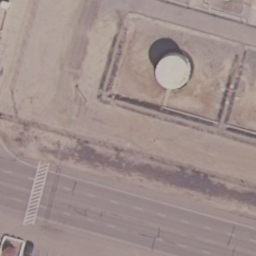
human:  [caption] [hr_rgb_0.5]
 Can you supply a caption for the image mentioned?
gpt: A small storage tank is on the ground with a road beside .

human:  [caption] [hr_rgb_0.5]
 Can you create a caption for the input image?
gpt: A small storage tank is on the ground with a road beside .

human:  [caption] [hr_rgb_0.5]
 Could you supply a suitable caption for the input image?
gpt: There is one small storage tank on the ground with a road beside .

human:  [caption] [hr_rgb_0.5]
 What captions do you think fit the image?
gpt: There is a small white storage tank on the ground .

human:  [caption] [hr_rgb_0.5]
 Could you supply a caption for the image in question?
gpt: A small storage tank is on the ground with a road beside .